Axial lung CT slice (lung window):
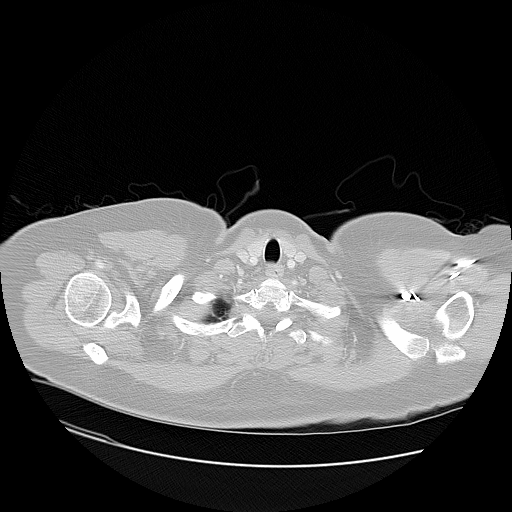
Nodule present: no